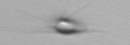
Label: Calciopappus